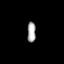
Tissue: skin
Cell type: Epithelial cells
Senescence score: 0.2873
Nuclear area (px): 167
Mean DAPI intensity: 169.737